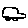
Label: car